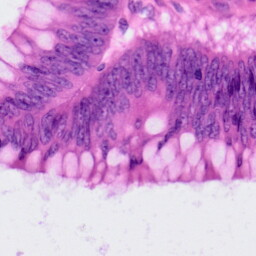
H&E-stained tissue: Colon